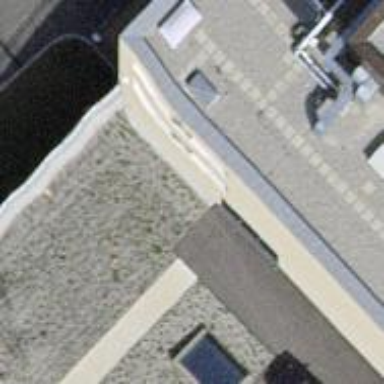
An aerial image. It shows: View of roof of building.